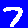
Digit: 7